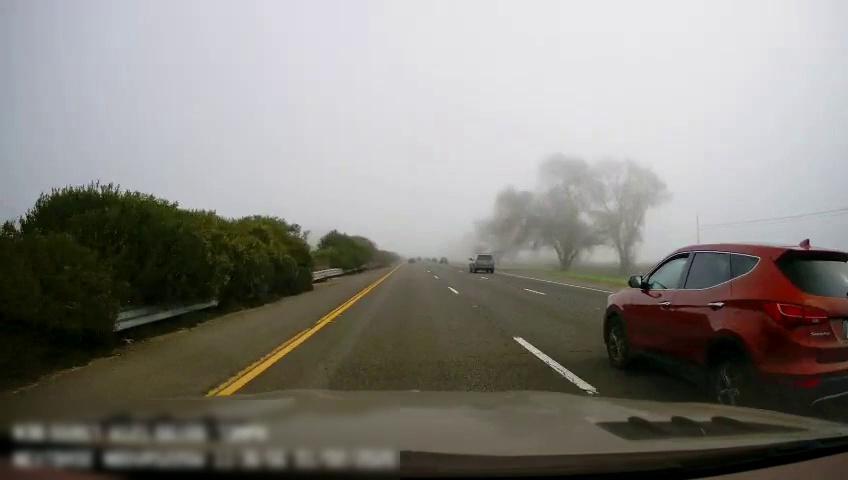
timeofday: Day
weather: Sunny
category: Drivable Space
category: Vehicles | SUV
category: Vehicles | SUV
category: Lanes | Current Lane
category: Lanes | Current Lane
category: Lanes | Alternate Lane
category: Lanes | Alternate Lane